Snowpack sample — Buffalo Mountain, Silverthorne, Colorado, USA (2/22/26, 2:02 PM MST)
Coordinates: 39.622, -106.113
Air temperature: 33 °F
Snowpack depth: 63 cm
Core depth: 50 cm
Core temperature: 26.6 °F
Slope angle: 11°, slope face: 116°
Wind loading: low
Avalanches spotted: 0
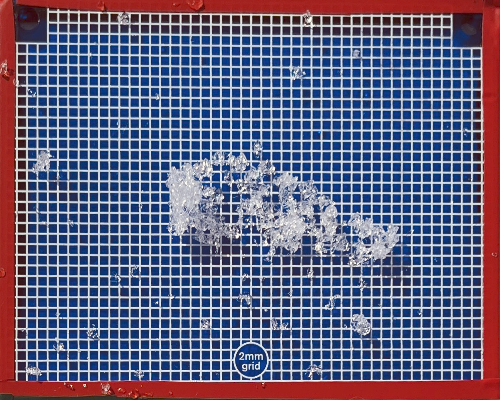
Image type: profile
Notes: In a firebreak similar to site 1, minimal wind loading with no spotted avalanches (not many faces in view though)